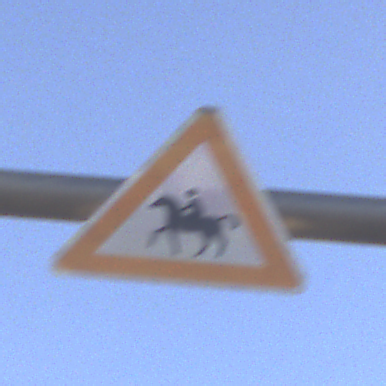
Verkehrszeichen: ReiterRechts
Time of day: SunriseSunset
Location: Outdoor (Nature)
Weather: PartlyCloudy
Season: NotSpecified
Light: Natural